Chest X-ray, AP view. Patient: 47 years old, sex F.
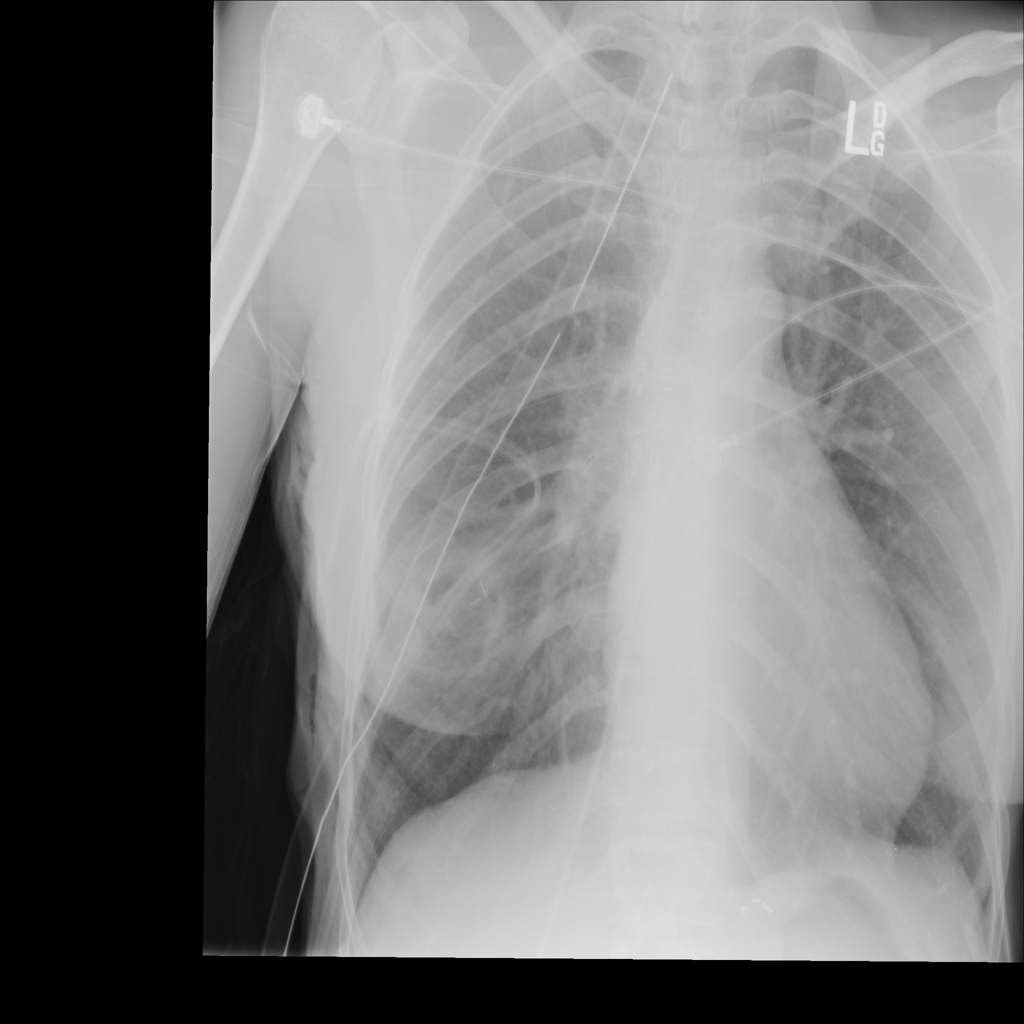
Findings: Emphysema